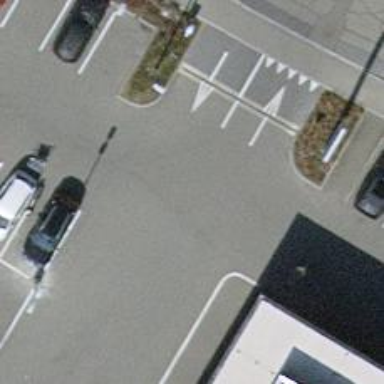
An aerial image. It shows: Asphalt parking aisle designated as service road.